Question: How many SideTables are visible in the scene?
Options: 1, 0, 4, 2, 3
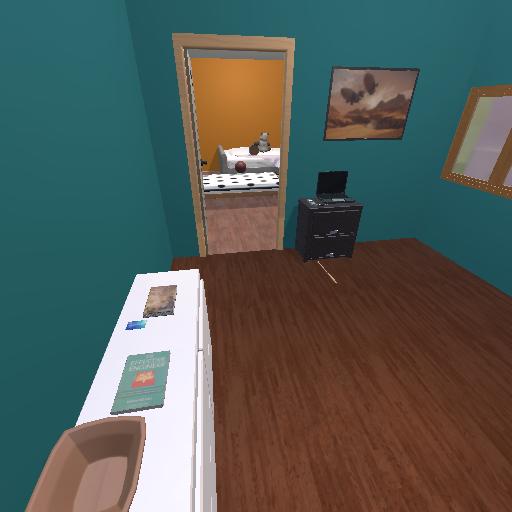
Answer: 1